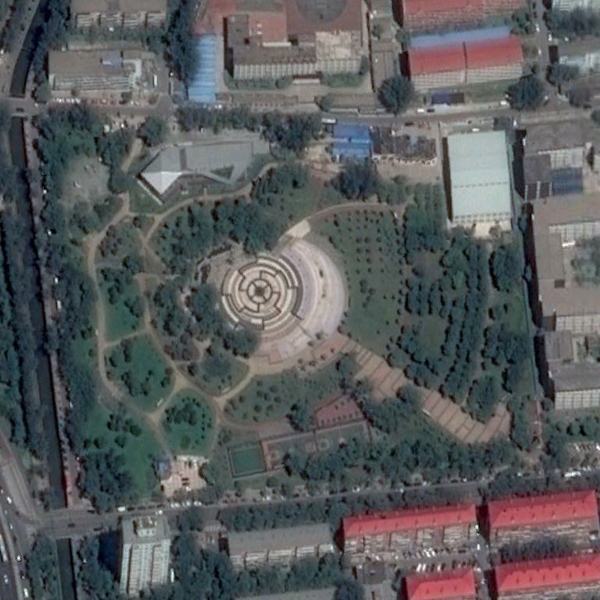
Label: Square